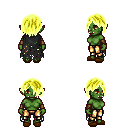
a pixel art fantasy rpg character, female body template, orc, green skin, black tattered cape, gold greaves, gold bangs hairstyle, leather bracers, brown slippers, four views (front, back, left, right), 2x2 character sprite sheet, small pixel art, hard edges, no anti-aliasing